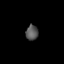
Tissue: lung
Cell type: Others
Senescence score: 0.2105
Nuclear area (px): 187
Mean DAPI intensity: 84.995